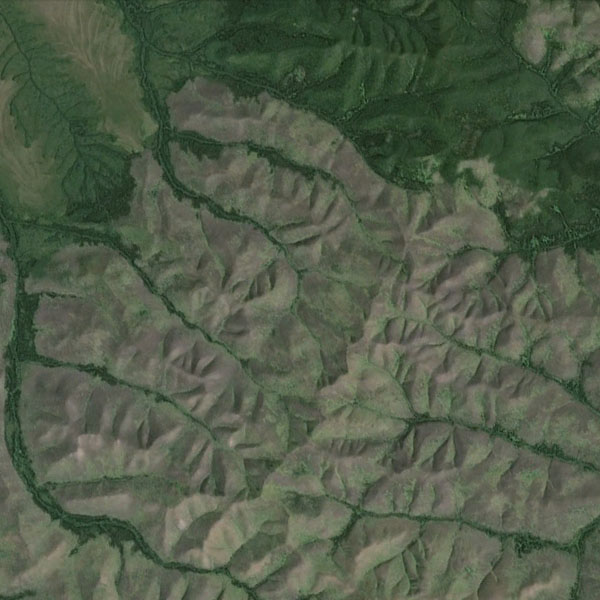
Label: Mountain